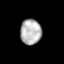
Tissue: lung
Cell type: T cells
Senescence score: 0.1708
Nuclear area (px): 522
Mean DAPI intensity: 180.362